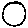
Label: circle